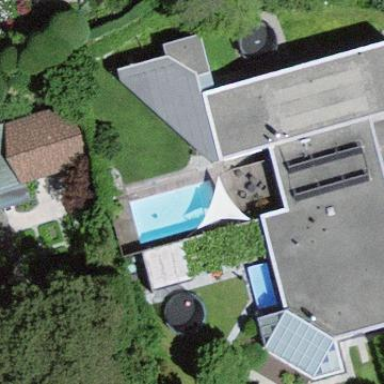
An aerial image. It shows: Terrace building with flat roof.